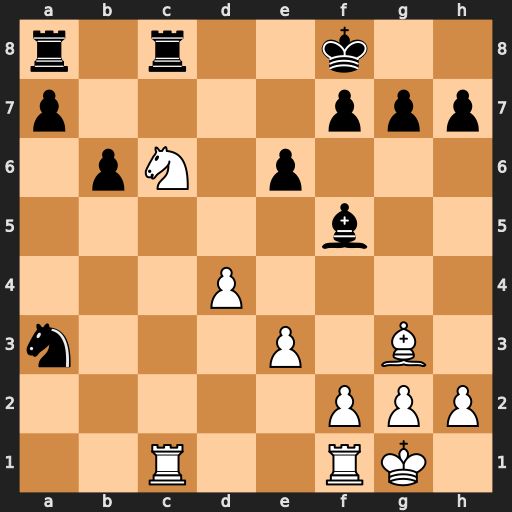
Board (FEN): r1r2k2/p4ppp/1pN1p3/5b2/3P4/n3P1B1/5PPP/2R2RK1
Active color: w
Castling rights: -
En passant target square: -
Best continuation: Bd6+ Ke8 Bxa3